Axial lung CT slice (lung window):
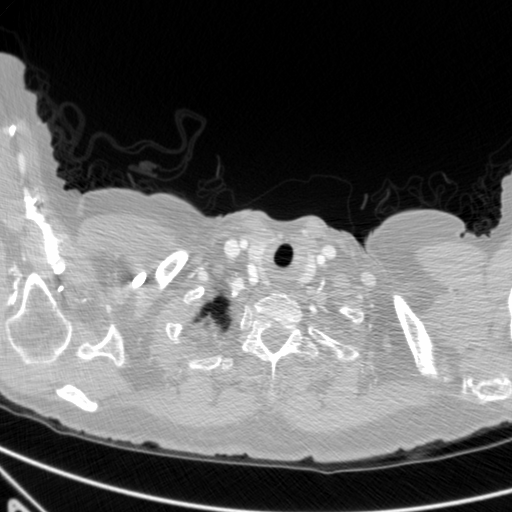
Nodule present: no